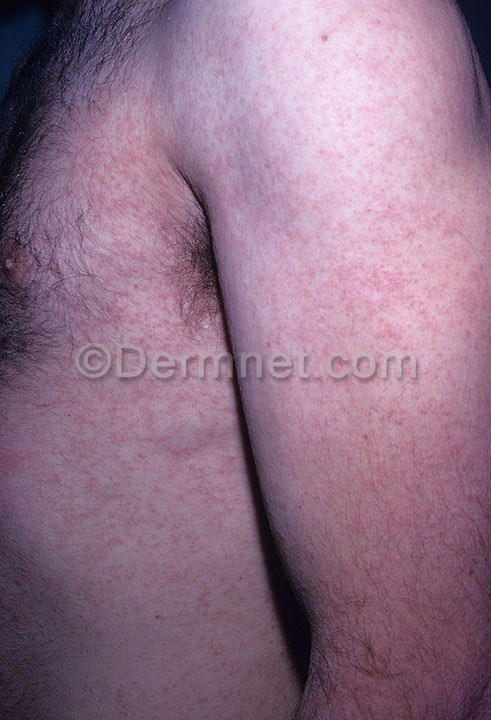
Disease: Eczema Photos